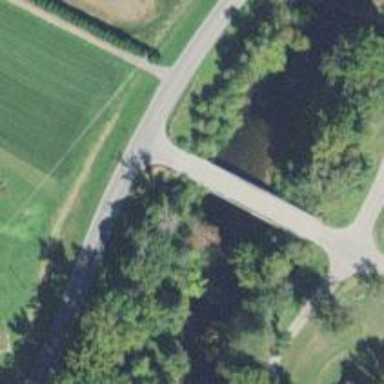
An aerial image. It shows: Residential road with bridge.